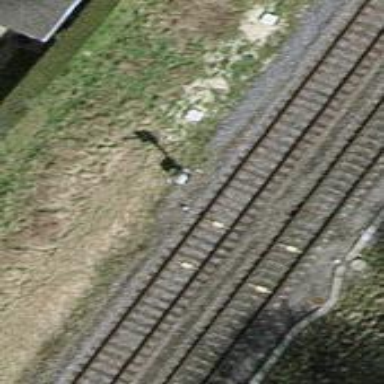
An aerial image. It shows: Railway signal.